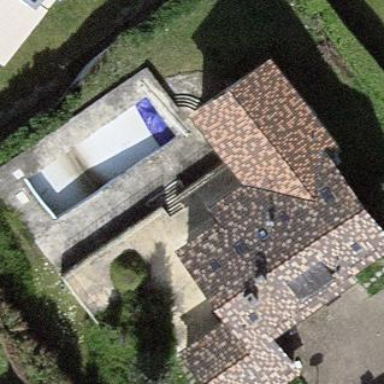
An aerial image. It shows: Swimming pool located in leisure land.